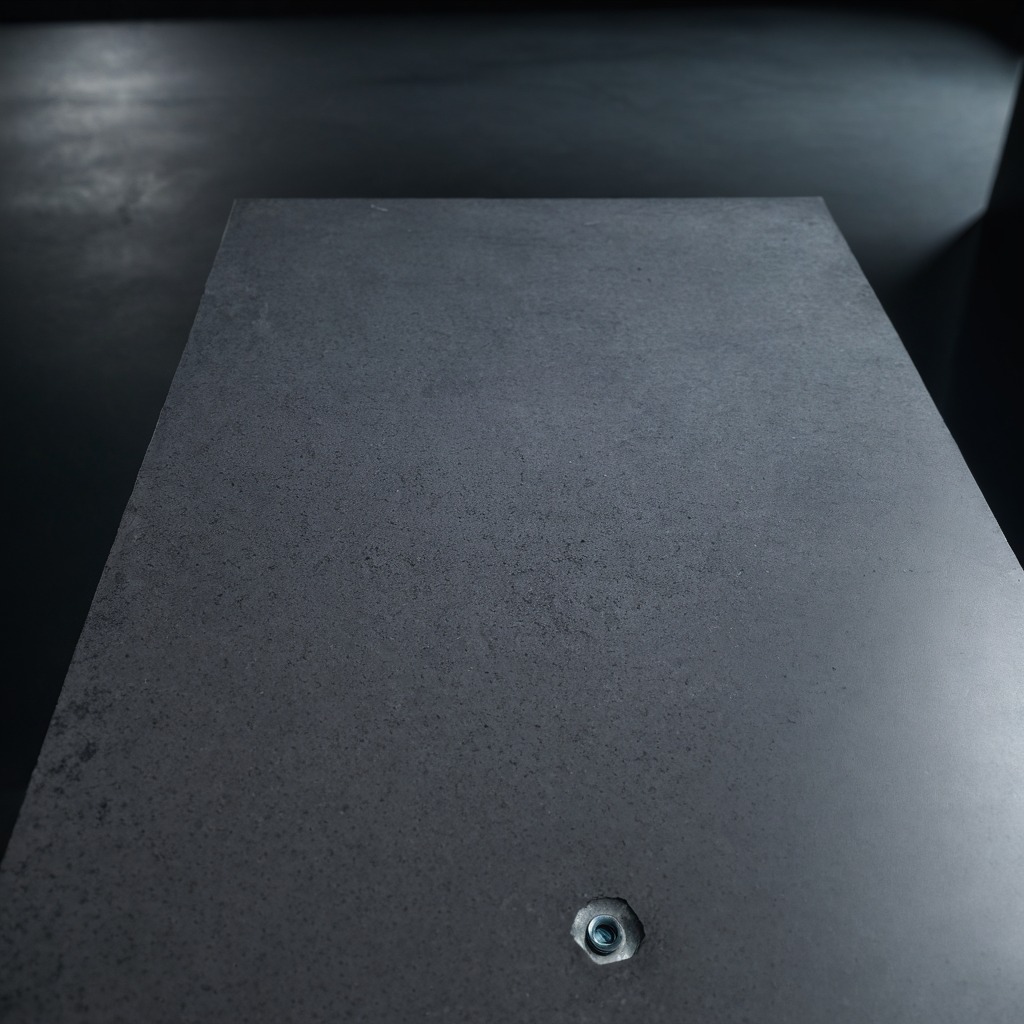
A metal nut lies on a clean granite table inside a workshop at night dim ambient light soft shadows worn but